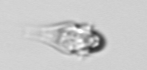
Label: Mesodinium